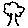
Label: tree